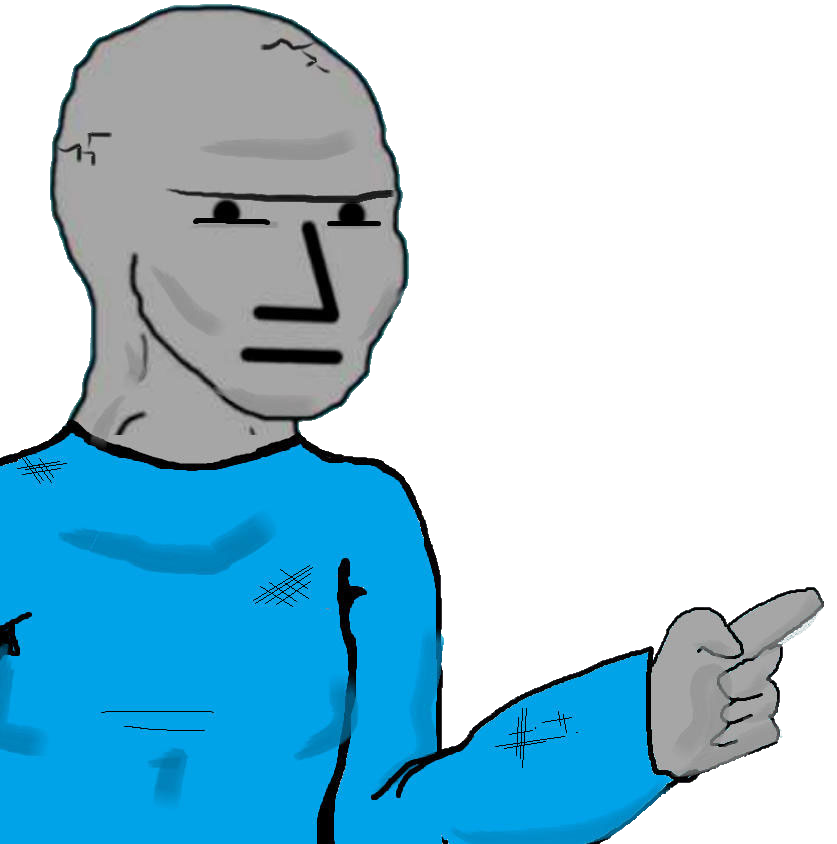
Label: 5_NPC